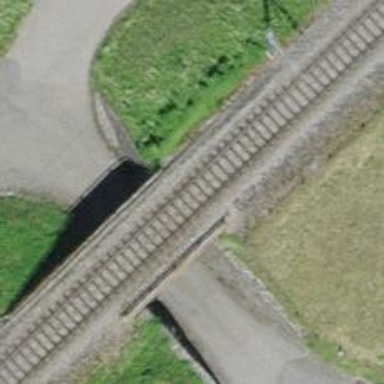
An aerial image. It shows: Single-track railway bridge with contact lines for electrification.